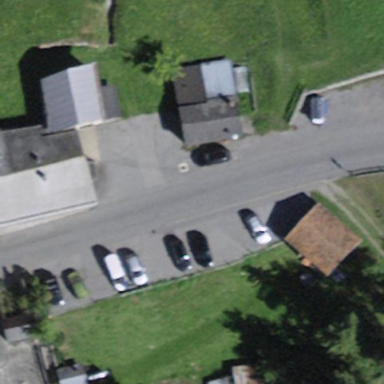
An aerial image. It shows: Paved parking area.